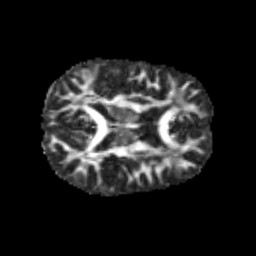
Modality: FA
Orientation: axial
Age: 12
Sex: male
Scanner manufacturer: siemens
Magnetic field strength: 3 T
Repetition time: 3.8 s
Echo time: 0.07 s